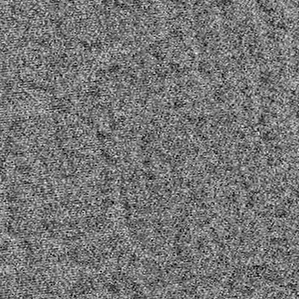
Label: frost